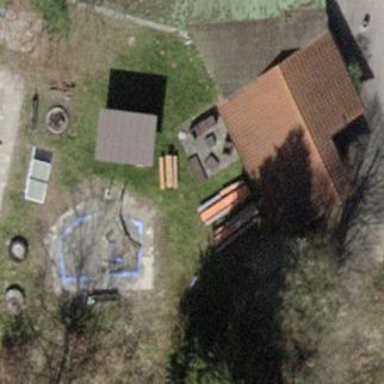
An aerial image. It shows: View of roof of building.